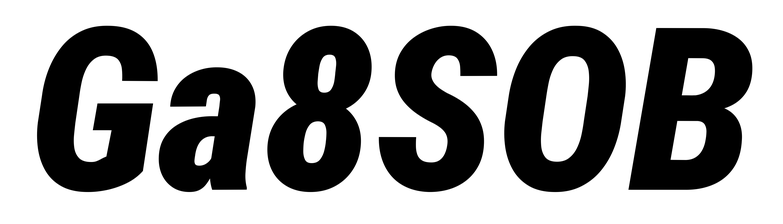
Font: Roboto-Italic_Condensed_Black_Italic